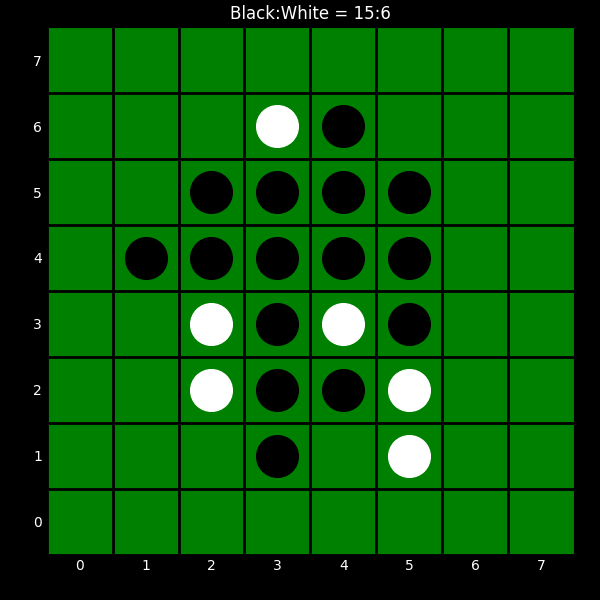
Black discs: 15
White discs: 6